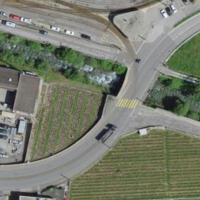
EUNIS habitat code: 54
Species observed at this site:
Streptopelia decaocto
Pica pica
Corvus corone
Sturnus vulgaris
Turdus merula